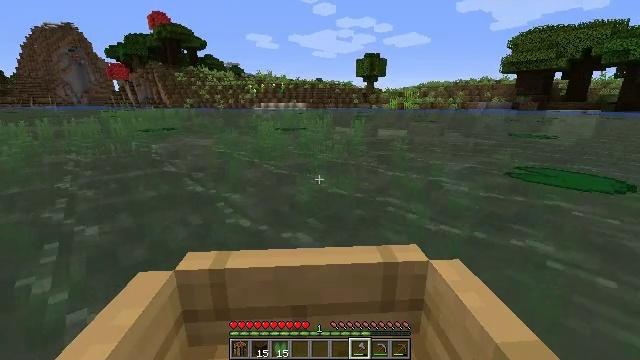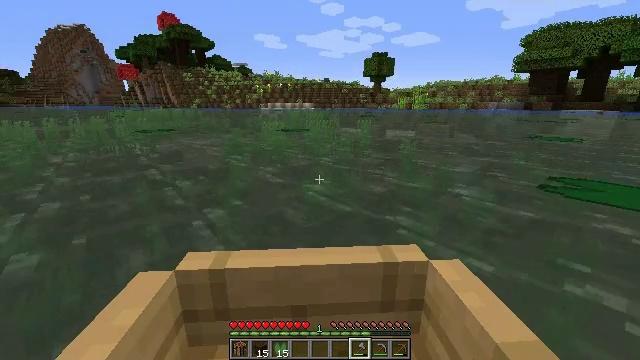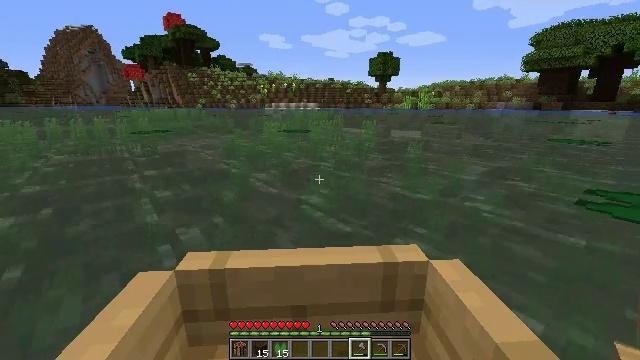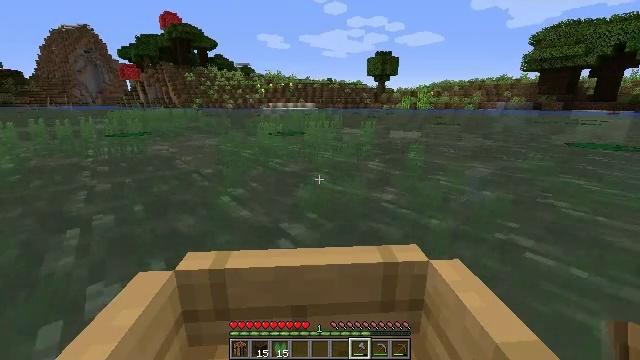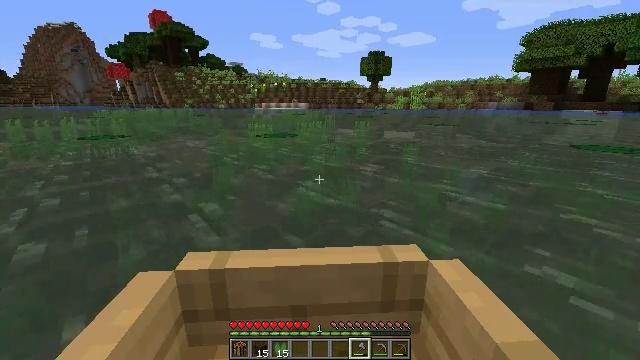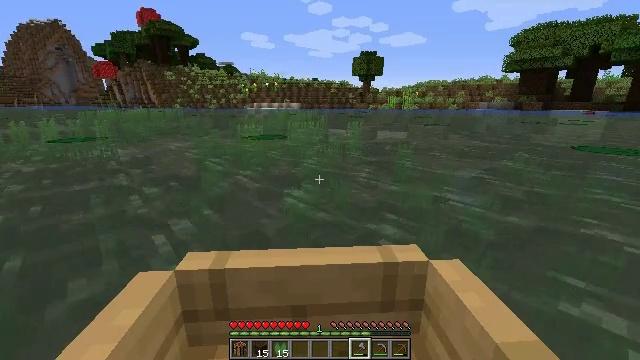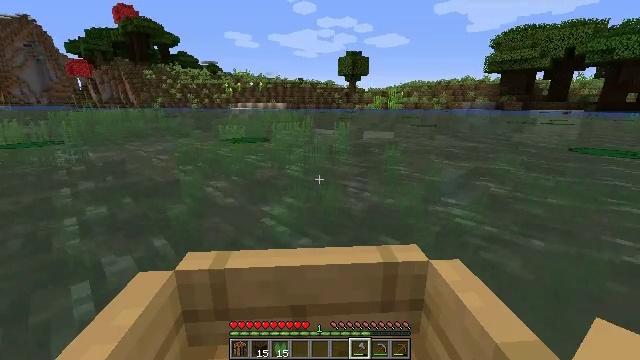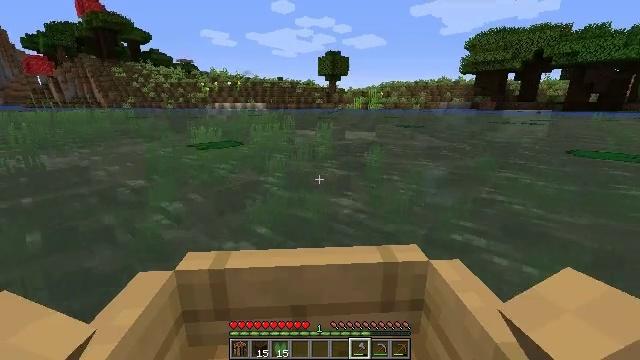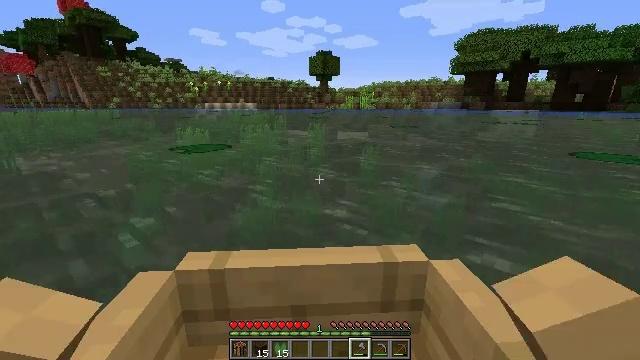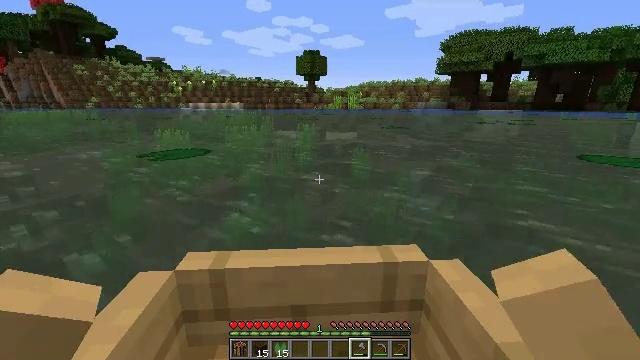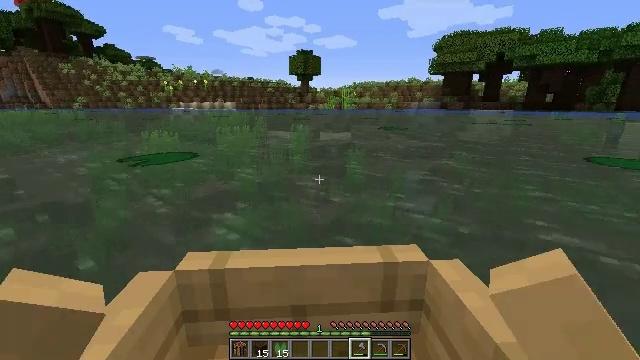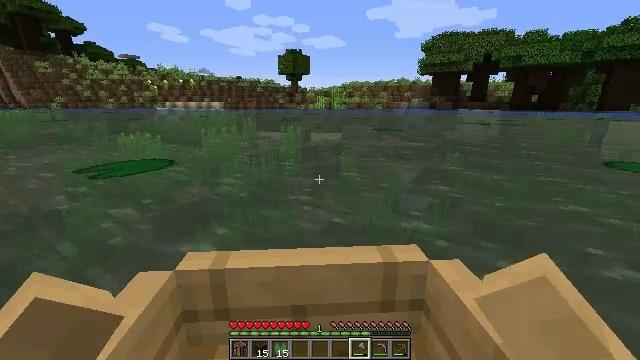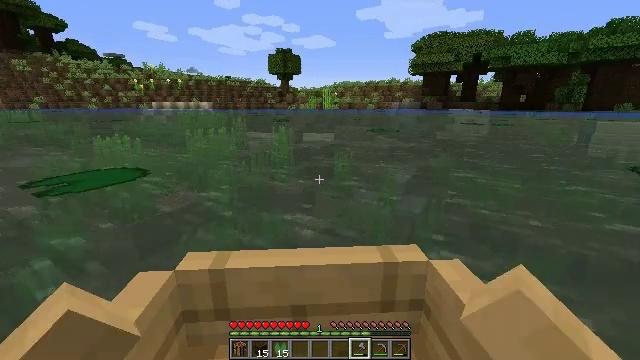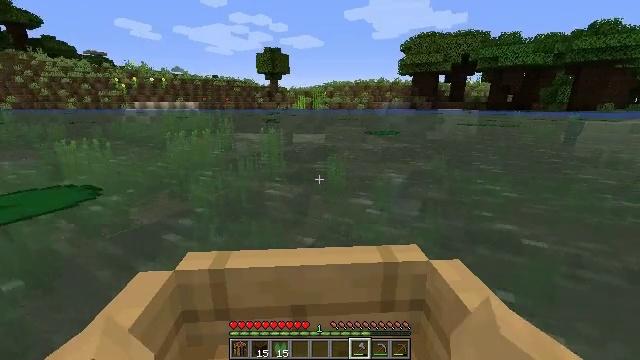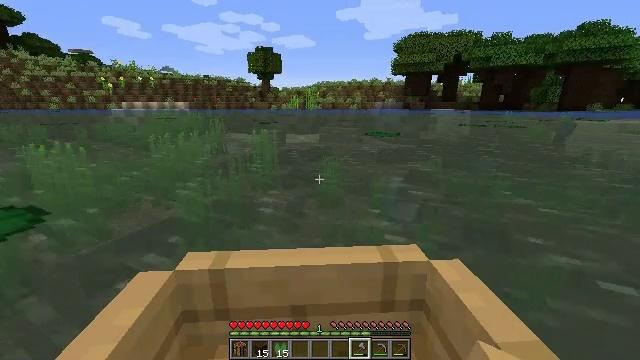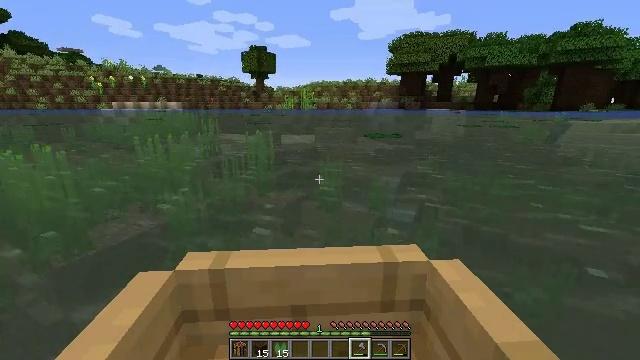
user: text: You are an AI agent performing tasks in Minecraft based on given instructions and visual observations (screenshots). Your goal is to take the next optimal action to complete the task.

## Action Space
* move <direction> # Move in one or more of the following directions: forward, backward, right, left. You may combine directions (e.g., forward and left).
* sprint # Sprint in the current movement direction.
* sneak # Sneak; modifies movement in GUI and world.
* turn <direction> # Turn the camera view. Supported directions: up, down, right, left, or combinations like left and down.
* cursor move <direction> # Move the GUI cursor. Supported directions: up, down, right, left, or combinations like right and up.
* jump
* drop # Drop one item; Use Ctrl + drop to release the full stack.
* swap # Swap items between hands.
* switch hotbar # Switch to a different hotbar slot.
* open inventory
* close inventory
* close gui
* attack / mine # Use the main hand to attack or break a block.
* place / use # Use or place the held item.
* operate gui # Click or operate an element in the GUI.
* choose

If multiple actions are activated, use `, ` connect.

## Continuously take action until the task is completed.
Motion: motion action
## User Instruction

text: Remove a lily pad from the inventory.
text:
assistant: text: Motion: move forward and move right
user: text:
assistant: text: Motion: move forward and move right
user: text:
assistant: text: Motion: move forward and move right
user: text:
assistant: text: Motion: move forward and move right
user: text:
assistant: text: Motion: move forward and move right
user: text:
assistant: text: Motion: move forward
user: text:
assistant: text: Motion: move forward
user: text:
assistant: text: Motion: move forward
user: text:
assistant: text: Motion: move forward
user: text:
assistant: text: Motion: move forward
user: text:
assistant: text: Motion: move forward
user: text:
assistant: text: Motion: move forward
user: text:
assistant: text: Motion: move forward
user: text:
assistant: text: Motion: move forward
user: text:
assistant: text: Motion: move forward
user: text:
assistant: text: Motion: move forward
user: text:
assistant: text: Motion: move forward
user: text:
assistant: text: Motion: move forward
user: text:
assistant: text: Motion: move forward
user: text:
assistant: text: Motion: move forward
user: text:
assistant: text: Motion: move forward
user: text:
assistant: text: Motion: move forward
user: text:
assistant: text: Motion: move forward
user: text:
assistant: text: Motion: move forward
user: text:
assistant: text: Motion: move forward
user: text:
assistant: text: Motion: move forward
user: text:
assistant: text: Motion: move forward
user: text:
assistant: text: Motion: move forward
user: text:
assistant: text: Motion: move forward
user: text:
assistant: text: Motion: move forward